Field crop: tomato
Growth stage: 1
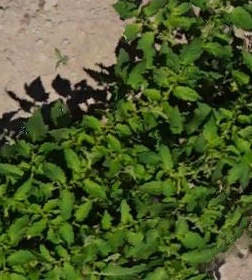
Species: tomato